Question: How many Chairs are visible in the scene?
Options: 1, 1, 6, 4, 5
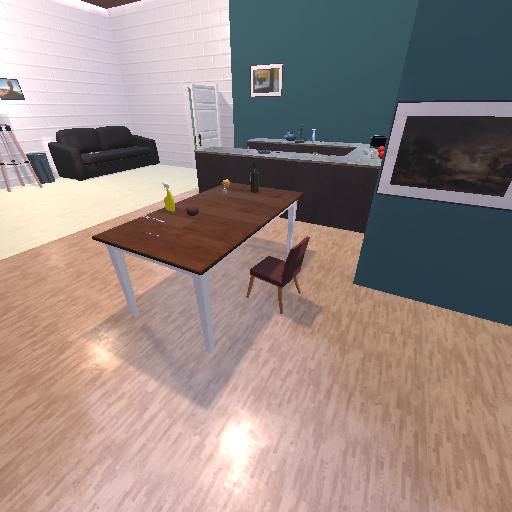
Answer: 1